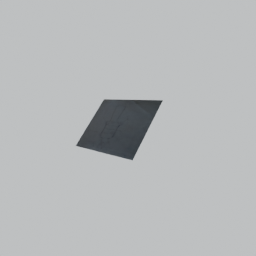
Label: decoration